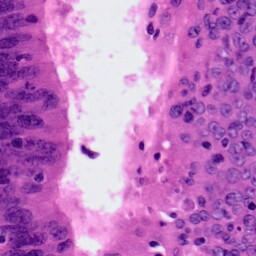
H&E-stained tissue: Colon